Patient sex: F
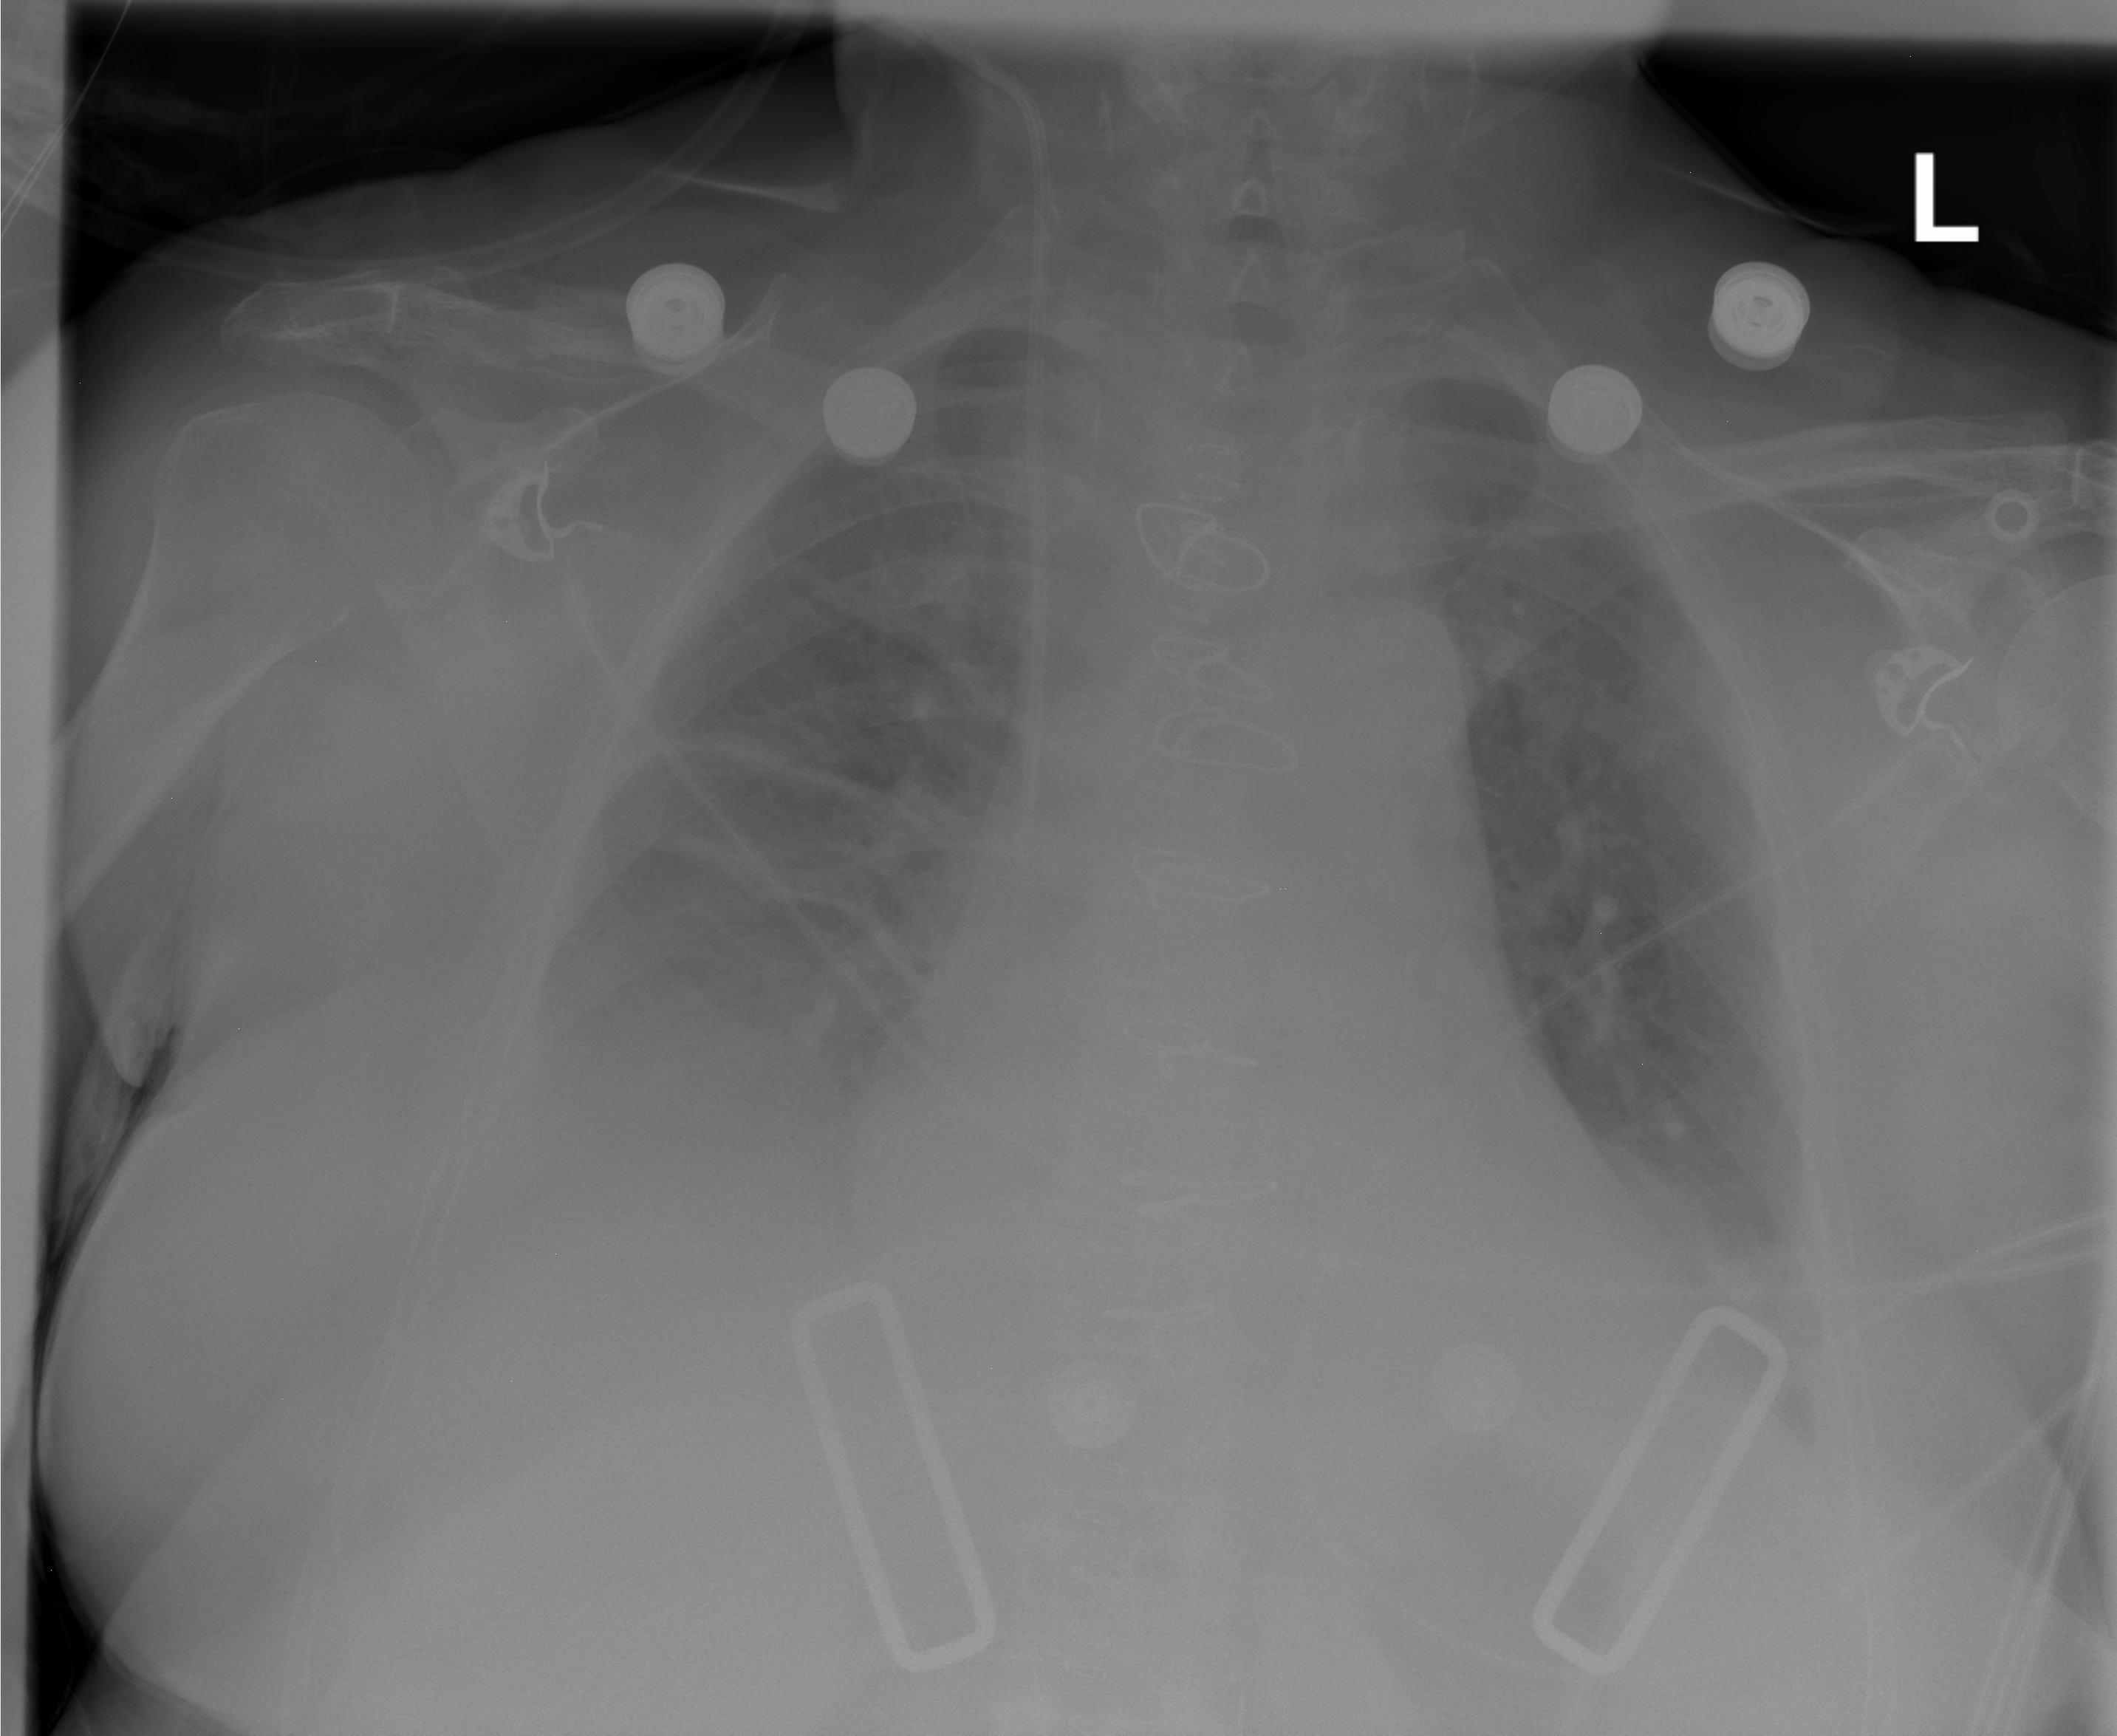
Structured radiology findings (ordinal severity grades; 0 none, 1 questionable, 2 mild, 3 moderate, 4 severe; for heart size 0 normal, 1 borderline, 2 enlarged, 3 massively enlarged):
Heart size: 2
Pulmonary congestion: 2
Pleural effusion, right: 2
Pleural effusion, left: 2
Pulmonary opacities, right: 2
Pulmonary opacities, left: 2
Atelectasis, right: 2
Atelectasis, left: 2